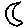
Label: moon